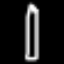
Label: pencil